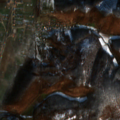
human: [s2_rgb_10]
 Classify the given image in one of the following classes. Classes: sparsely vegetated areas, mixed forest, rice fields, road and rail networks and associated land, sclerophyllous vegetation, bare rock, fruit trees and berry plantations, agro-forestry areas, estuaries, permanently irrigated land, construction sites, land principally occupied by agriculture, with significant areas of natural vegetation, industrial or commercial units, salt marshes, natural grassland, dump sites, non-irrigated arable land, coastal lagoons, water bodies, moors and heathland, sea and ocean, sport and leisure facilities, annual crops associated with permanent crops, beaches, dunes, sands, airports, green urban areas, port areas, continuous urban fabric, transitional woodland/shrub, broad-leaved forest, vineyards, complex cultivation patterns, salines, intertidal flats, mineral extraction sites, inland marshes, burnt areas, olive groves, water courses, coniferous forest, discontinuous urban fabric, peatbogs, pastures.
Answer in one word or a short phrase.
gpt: discontinuous urban fabric, non-irrigated arable land, land principally occupied by agriculture, with significant areas of natural vegetation, broad-leaved forest